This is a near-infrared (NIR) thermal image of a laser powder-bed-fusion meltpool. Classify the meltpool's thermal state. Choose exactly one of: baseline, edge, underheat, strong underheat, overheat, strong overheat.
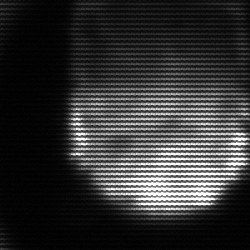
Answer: edge